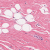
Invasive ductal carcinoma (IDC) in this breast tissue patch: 0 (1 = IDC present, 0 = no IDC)